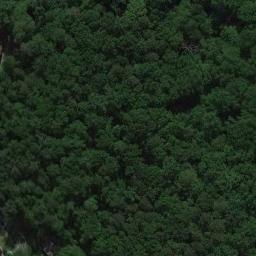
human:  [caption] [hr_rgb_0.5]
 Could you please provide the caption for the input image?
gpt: This is a dense forest, And the trees are dark green .

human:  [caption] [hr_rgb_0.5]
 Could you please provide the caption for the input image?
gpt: The forest is full of green trees .

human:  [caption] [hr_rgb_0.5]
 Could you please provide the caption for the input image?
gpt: Many green trees are in a forest .

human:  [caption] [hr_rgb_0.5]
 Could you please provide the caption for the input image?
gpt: The forest has a lot of dense dark green trees .

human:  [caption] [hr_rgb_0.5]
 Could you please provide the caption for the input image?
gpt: A dense forest with many green trees .